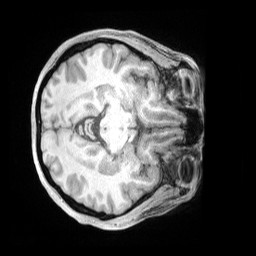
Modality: T1w
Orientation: axial
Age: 38
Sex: female
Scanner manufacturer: siemens
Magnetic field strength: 3 T
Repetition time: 2 s
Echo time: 0.00211 s